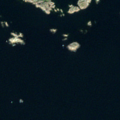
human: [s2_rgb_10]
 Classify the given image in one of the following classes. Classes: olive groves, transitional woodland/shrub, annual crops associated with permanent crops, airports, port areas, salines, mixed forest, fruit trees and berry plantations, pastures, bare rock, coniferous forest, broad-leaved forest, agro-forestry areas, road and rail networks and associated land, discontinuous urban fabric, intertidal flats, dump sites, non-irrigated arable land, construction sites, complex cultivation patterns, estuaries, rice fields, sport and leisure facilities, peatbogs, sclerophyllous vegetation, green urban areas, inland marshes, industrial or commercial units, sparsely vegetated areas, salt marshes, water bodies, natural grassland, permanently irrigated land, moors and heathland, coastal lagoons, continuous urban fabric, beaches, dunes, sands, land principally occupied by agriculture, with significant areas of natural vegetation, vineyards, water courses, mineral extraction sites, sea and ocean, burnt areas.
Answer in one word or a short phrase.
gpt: sea and ocean